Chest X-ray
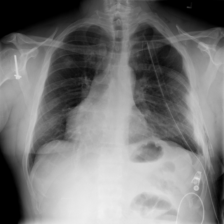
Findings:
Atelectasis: negative
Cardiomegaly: negative
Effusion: negative
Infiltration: negative
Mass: negative
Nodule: positive
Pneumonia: negative
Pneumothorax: negative
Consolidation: negative
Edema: negative
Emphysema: negative
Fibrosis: negative
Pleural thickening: negative
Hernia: negative